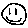
Label: smiley face